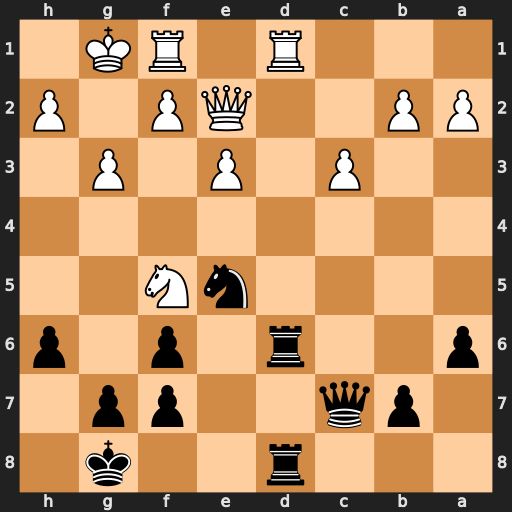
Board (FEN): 3r2k1/1pq2pp1/p2r1p1p/4nN2/8/2P1P1P1/PP2QP1P/3R1RK1
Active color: b
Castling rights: -
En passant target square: -
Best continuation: Rd2 Rxd2 Rxd2